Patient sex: M
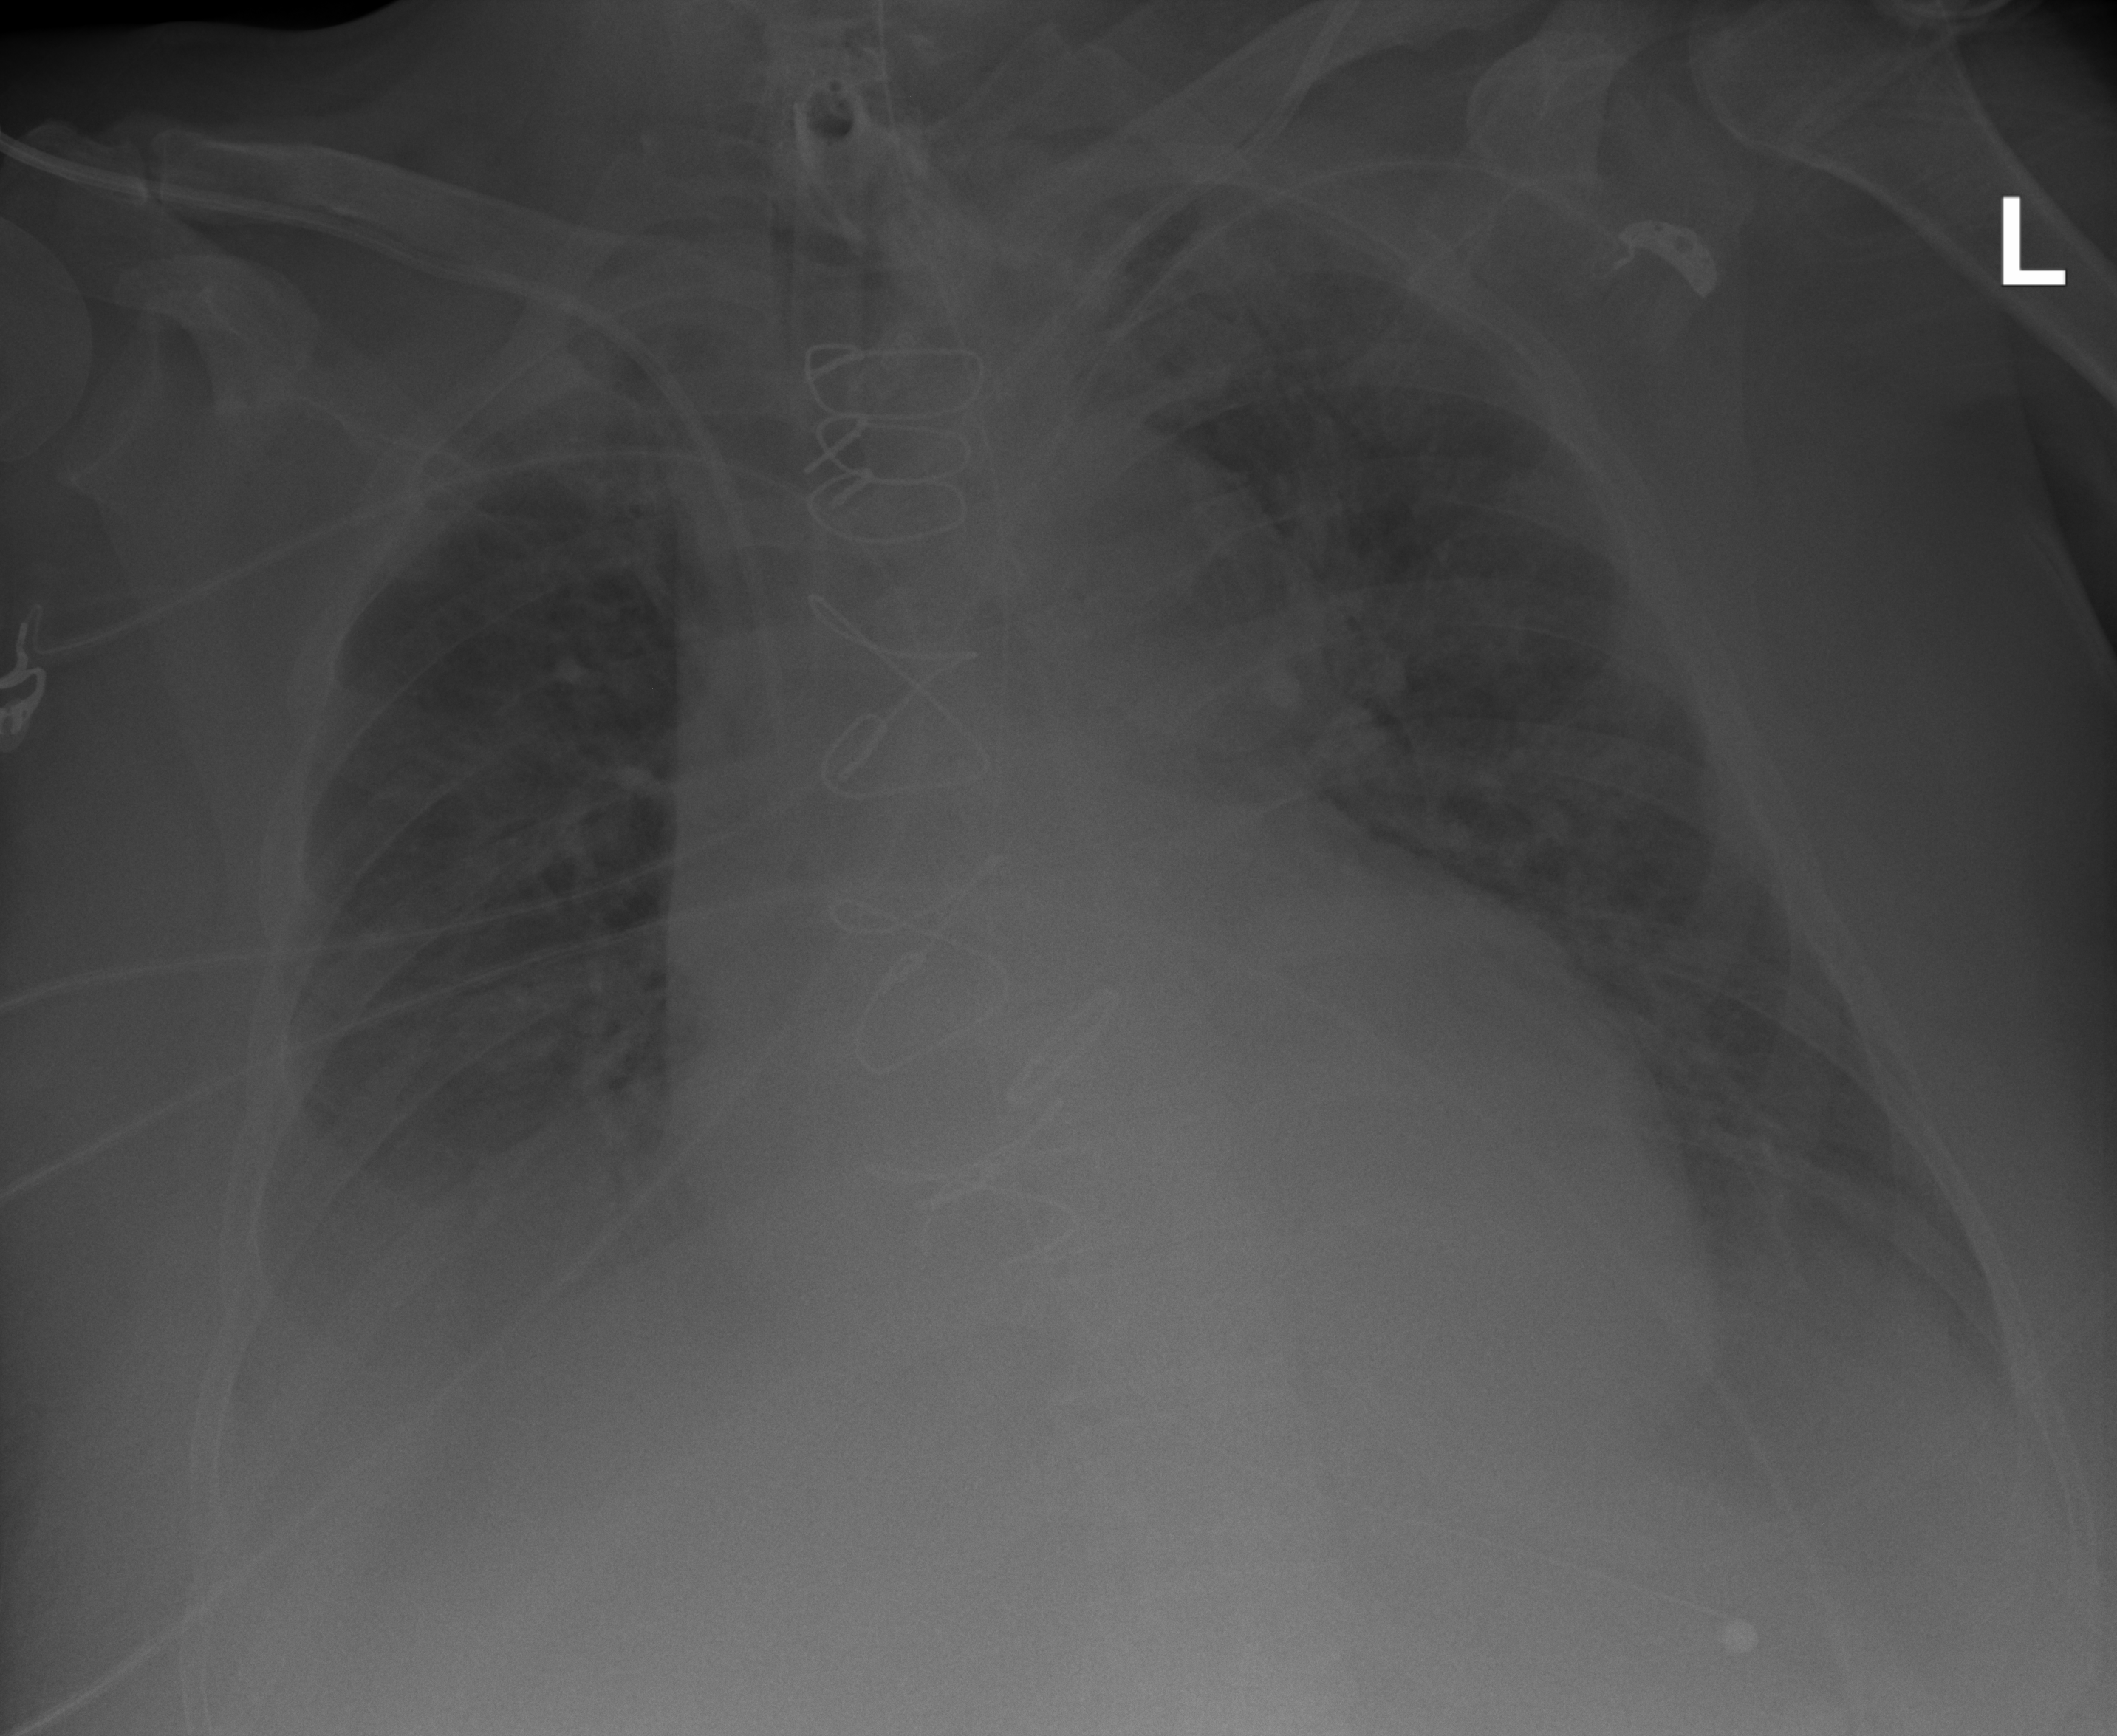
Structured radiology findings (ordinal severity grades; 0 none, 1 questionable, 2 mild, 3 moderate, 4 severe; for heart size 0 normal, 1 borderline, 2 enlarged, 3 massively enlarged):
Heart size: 2
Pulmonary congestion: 2
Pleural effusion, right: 3
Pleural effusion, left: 2
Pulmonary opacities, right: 1
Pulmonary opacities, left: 1
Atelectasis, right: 2
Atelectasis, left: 2